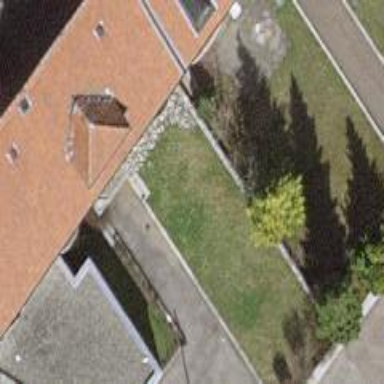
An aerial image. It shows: Residential garden.